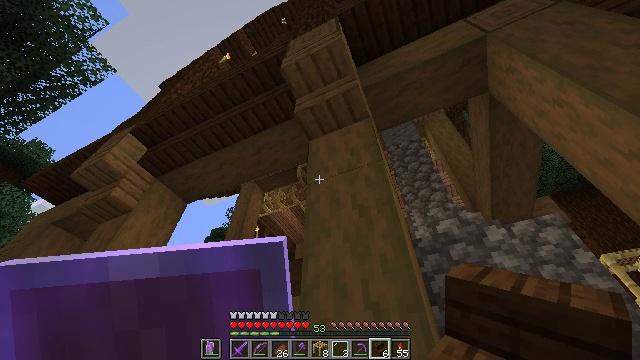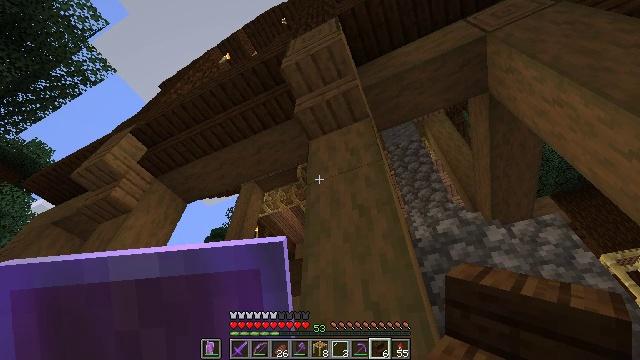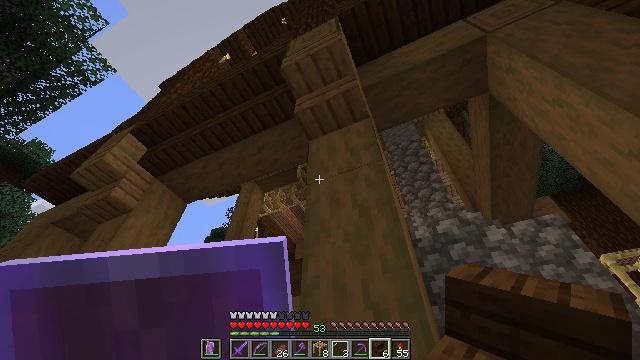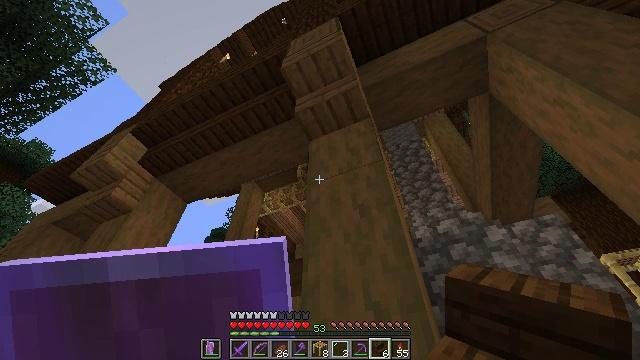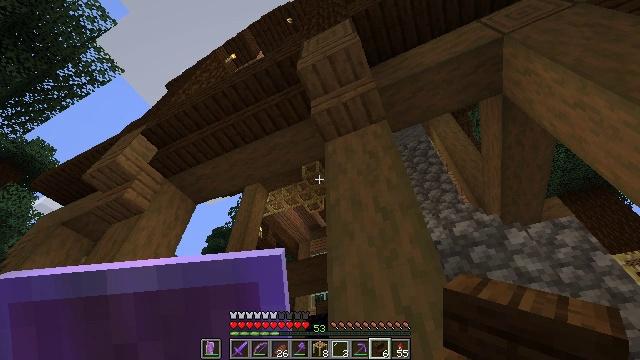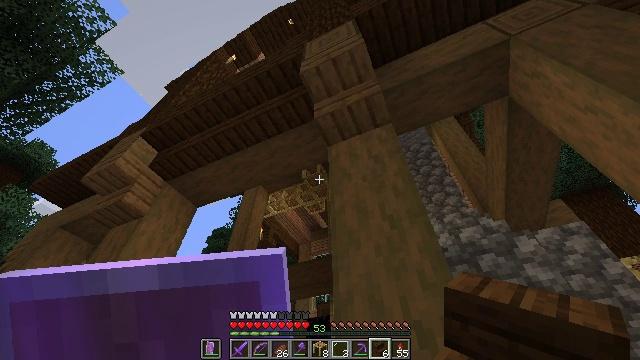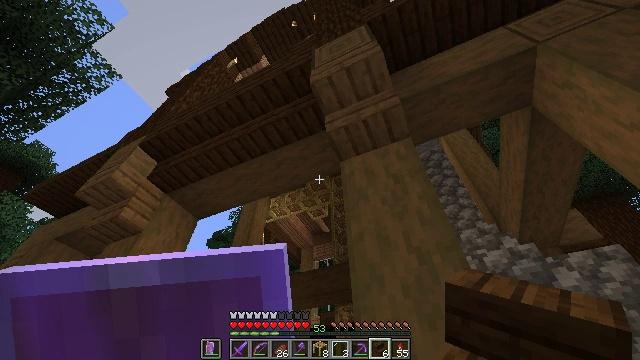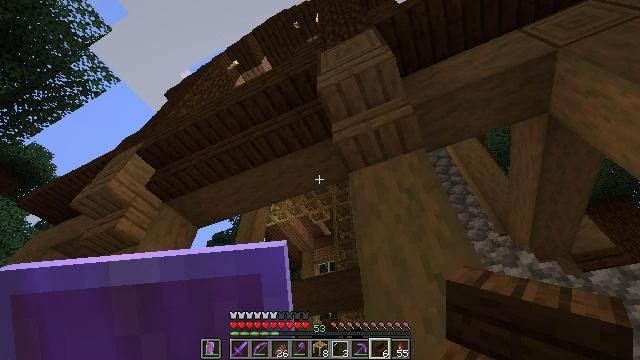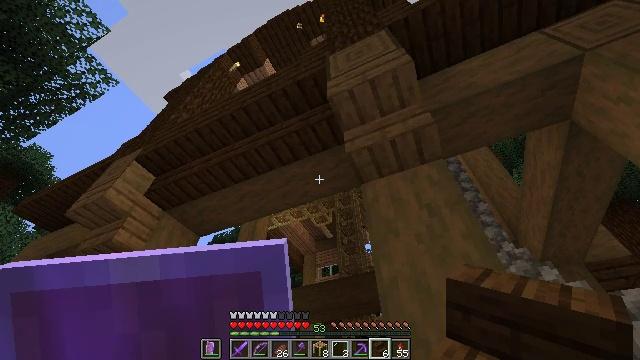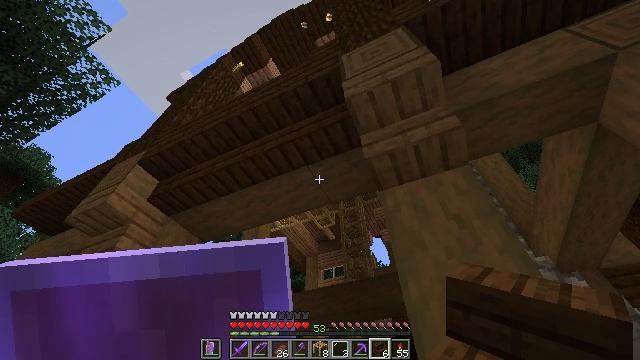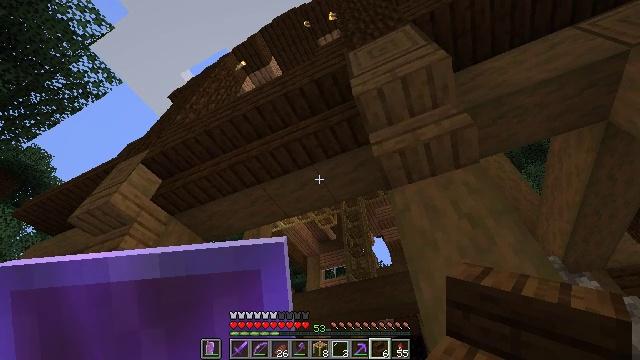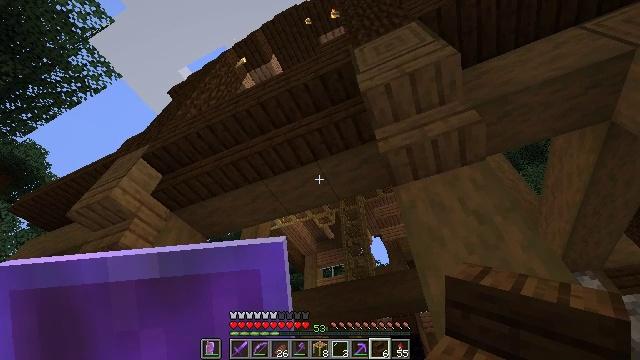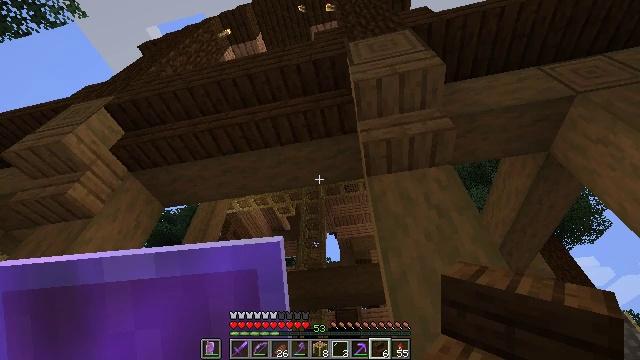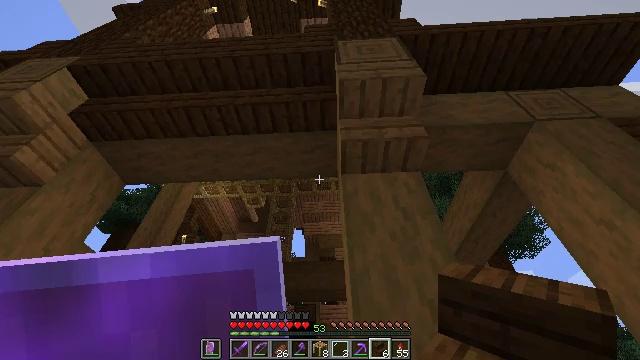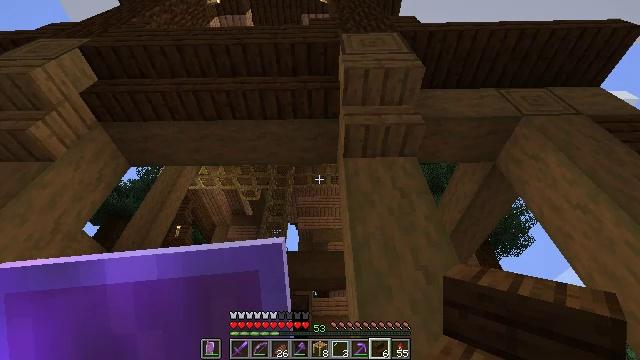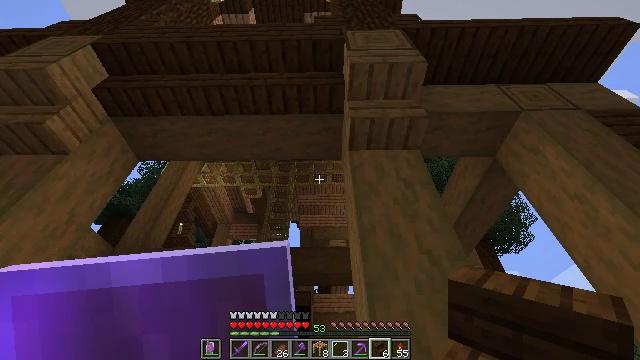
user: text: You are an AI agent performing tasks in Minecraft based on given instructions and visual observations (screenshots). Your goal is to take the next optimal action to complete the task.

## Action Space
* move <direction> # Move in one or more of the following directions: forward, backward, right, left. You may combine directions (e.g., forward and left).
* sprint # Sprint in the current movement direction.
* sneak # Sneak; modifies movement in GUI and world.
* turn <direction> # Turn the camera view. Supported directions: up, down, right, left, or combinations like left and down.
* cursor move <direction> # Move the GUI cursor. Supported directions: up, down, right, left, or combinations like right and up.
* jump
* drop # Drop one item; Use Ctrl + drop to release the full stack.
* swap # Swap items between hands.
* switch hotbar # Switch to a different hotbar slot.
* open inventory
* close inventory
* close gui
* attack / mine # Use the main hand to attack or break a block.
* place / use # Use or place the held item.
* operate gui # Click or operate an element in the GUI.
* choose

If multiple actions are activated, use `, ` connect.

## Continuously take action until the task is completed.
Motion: motion action
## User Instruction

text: Gather some spruce stairs into your inventory.
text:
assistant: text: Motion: no_op
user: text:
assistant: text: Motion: no_op
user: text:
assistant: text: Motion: move left
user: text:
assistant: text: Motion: move left
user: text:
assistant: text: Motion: move left, jump
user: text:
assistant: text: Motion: move forward and move left, jump
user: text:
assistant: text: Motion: move forward and move left, jump
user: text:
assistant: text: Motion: move forward and move left, jump
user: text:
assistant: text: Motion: move forward and move left, jump
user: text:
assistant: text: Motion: move forward and move left
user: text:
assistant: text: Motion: no_op
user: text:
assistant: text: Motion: turn right
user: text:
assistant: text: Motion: turn right
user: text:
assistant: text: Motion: turn right
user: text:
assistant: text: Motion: no_op
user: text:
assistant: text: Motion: move right
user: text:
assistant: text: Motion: move forward and move right
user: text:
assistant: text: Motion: move forward and move right
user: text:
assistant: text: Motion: move forward and move right
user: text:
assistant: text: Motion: move forward and move right
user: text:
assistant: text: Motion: move forward
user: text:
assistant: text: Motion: turn up
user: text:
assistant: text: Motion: turn up
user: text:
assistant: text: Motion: turn up
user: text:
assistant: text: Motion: no_op
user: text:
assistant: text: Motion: turn up
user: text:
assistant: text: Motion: turn up
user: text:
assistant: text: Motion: turn up
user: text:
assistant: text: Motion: turn up
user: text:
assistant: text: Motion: turn up